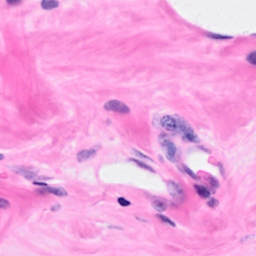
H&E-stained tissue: Breast